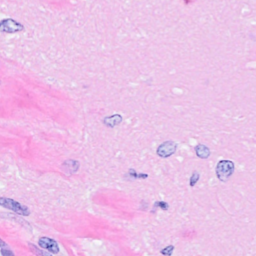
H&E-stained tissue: Breast